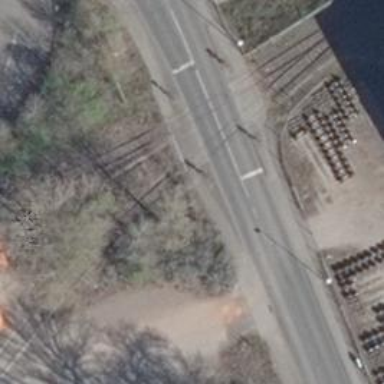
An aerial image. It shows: Level crossing with barriers.